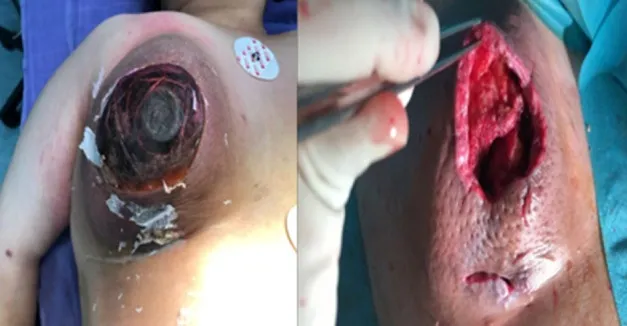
inflammatory breast and necrosectomy.
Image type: medical_photograph (other_medical_photograph)